Current action and preconditions to check: trajectory_clear

Your task: For each precondition in the list above, predict whether it will hold at this action.

Consider the current scene as observed from the mobile robot's camera, and analyze the predicted future states of all dynamic agents (e.g., people, animals, vehicles, or any moving entities) within the NEXT SECOND.

IMPORTANT: Only answer "very likely" if you are absolutely certain—based on strong, clear evidence—that a dynamic agent will violate the precondition in the predicted future state. Do NOT answer "very likely" for unlikely, ambiguous, or low-probability risks.

Ask yourself for each precondition: Is there a high probability, with clear and convincing evidence, that the predicted future states of any dynamic agent will interfere with the predicted future state of the currently executing action within the NEXT SECOND, causing that precondition to fail?

Assess the risk level based on these predictions. Use "likely" or "very likely" if motions create a clear risk of interference.

Use "neutral" or "improbable" if agents are nearby but their predicted paths are clearly diverging or non-conflicting.

Failure Risk Categories: "very improbable", "improbable", "neutral", "likely", "very likely"

Answer Format: Output ONLY the probability_of_failure value from these categories: "very improbable", "improbable", "neutral", "likely", "very likely"

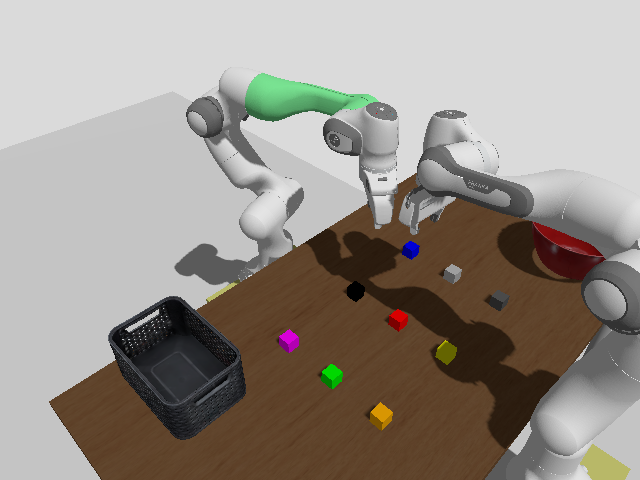

Answer: very likely